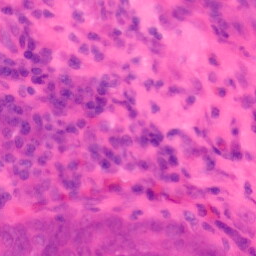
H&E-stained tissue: Colon